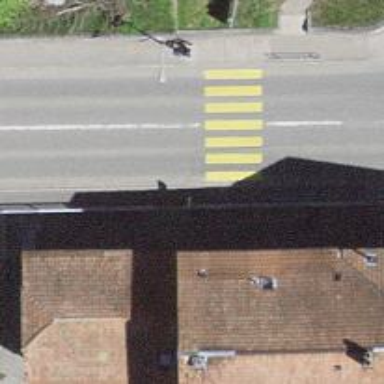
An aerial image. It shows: Zebra crossing on the road.